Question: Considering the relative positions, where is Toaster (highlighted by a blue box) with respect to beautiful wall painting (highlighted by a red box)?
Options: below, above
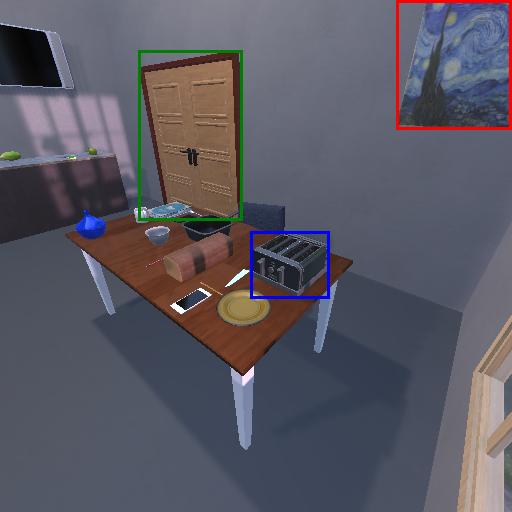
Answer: below